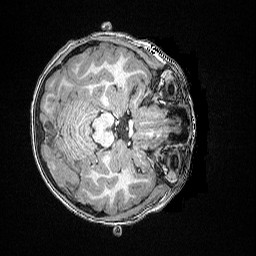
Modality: T1w
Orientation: axial
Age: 83
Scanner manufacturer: siemens
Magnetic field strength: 3 T
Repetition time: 2.5 s
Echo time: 0.00347 s